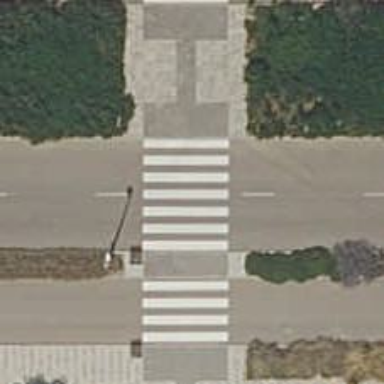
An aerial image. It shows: Uncontrolled crossing on the road.